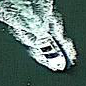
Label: Civil_yacht